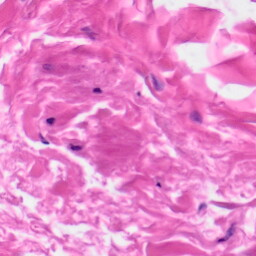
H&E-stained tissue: Skin